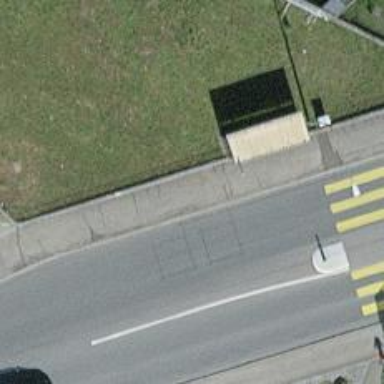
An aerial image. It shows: Bus stop with shelter. It is platform for public transport.